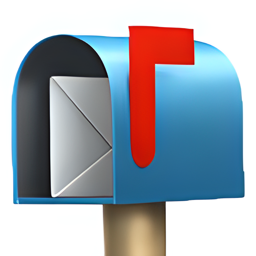
Name: open mailbox with raised flag
Emoji: 📬
Group: Objects
Sub-group: mail